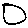
Label: circle